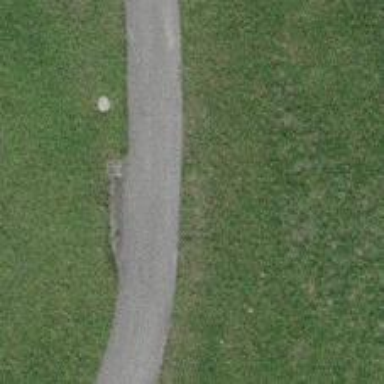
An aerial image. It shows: Well-maintained track road of grade 1.